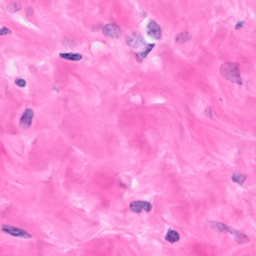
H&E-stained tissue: Breast